Field crop: maize
Growth stage: 2
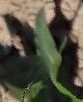
Species: maize